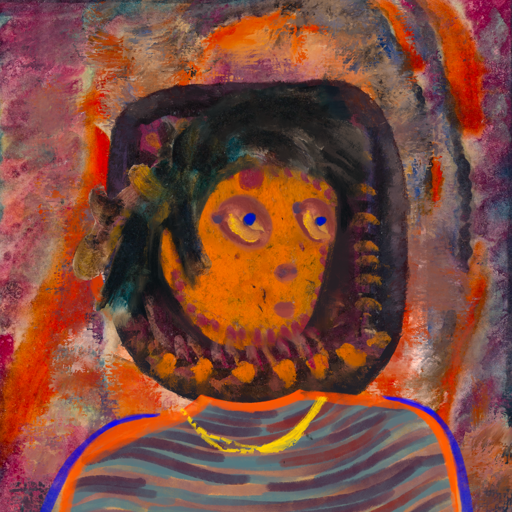
Background: Experience, Head And Neck Side: Doll_w_Hair, Face Side: Mother_And_Son_Son, Bust: Experience, Hair Side: Pipe, Head Accessory: Blank, Second Necklace: Blank, Necklace: Irani_1, Baby: Blank